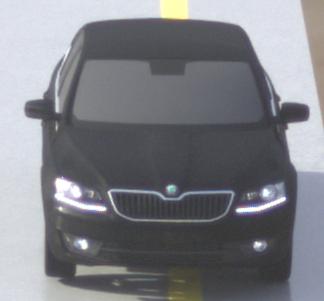
Make: Skoda
Model: Octavia 1.2 TSI
Detailed model: Octavia (III) Limousine
Model produced from: 2013/02
Model produced until: 2015/04
Doors: 5
Color: black
Road condition: wet road
Daytime: morning or afternoon
Contrast: high contrast